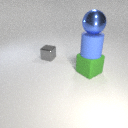
large blue metal sphere above large blue rubber cylinder